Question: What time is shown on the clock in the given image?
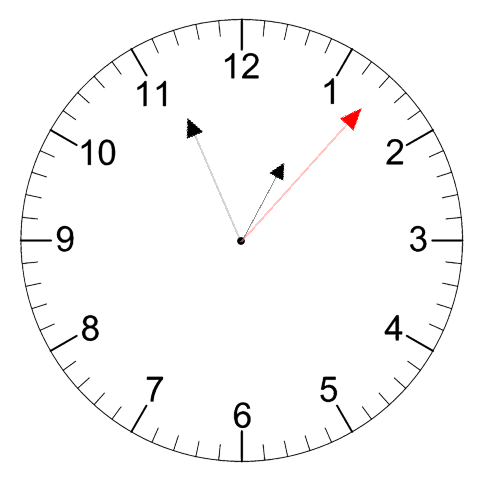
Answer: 12:56:07